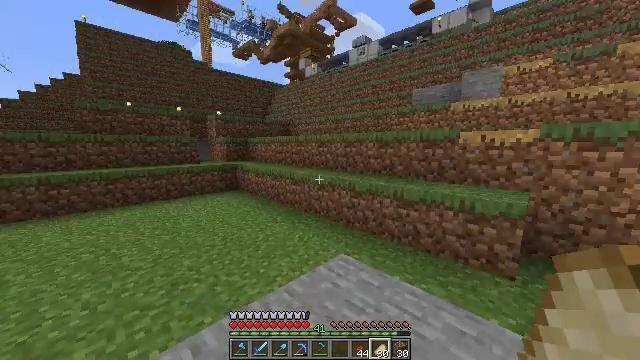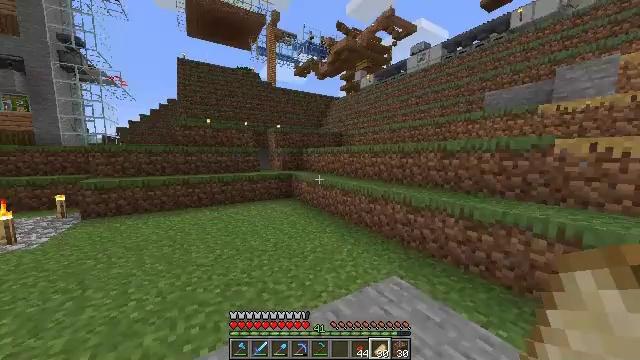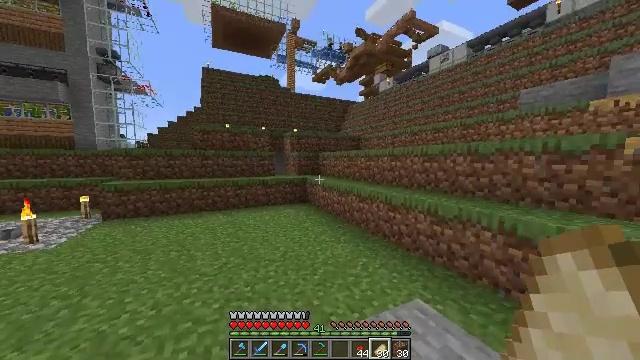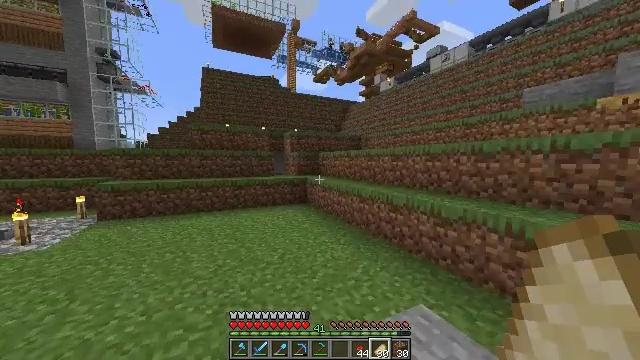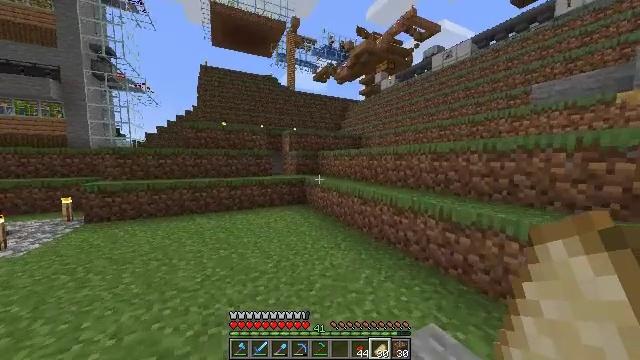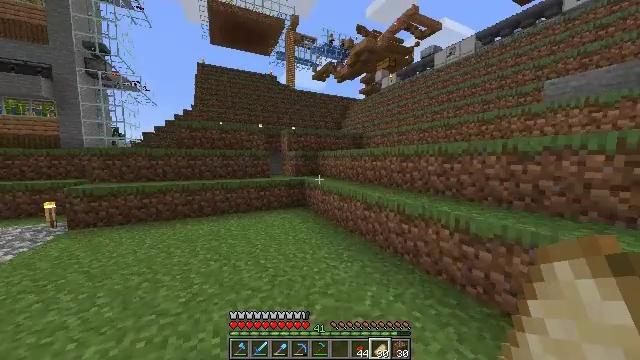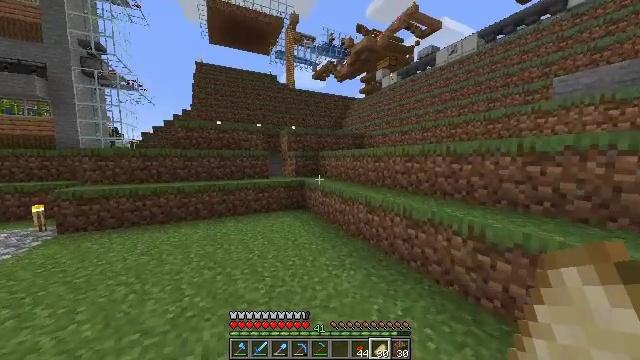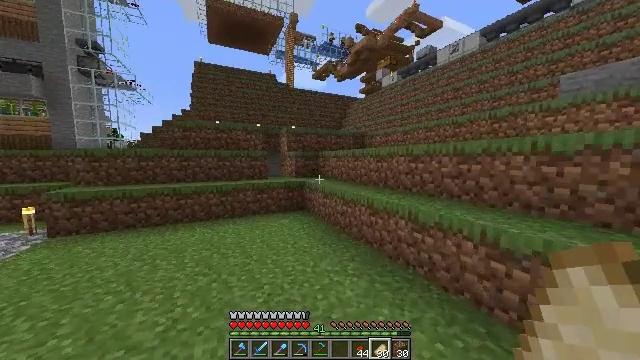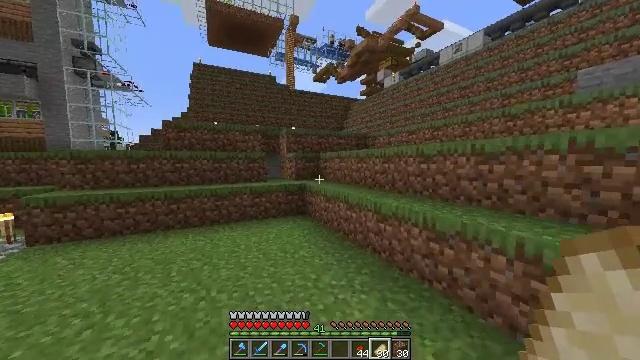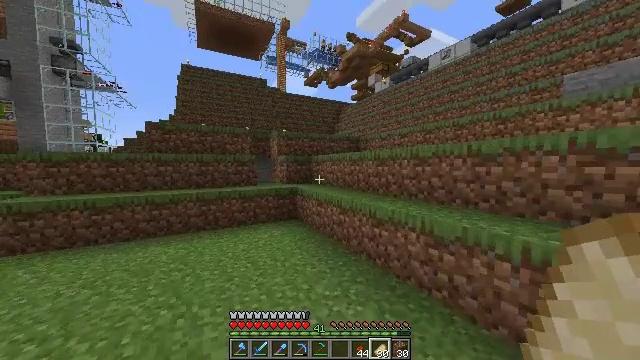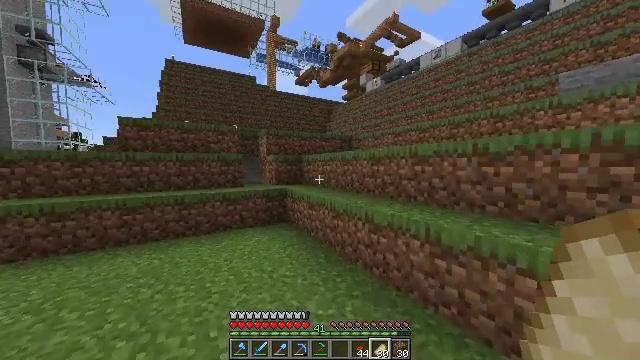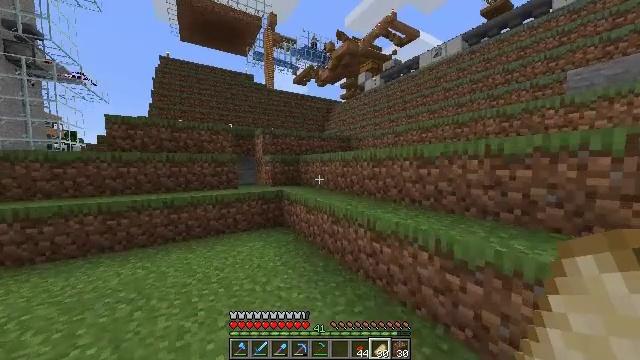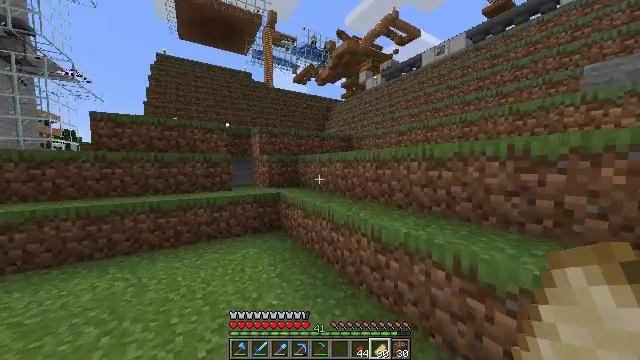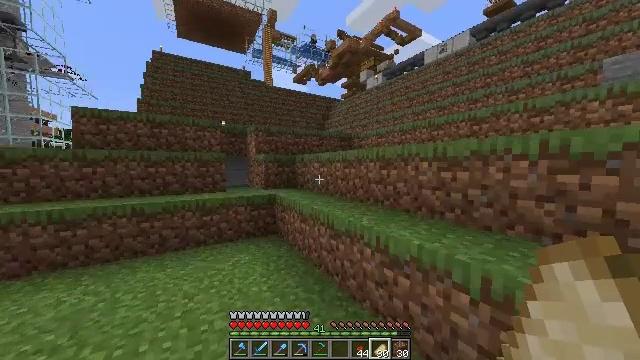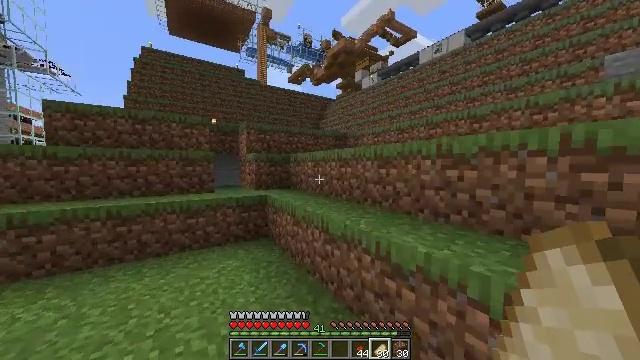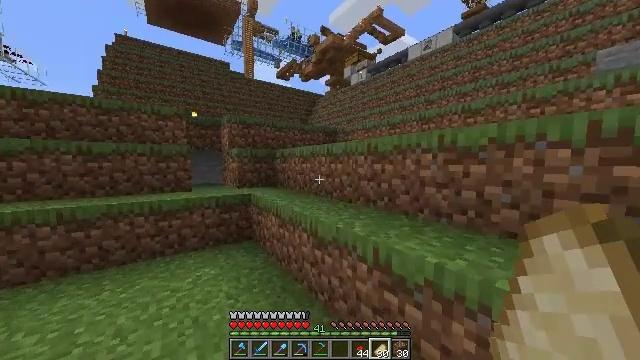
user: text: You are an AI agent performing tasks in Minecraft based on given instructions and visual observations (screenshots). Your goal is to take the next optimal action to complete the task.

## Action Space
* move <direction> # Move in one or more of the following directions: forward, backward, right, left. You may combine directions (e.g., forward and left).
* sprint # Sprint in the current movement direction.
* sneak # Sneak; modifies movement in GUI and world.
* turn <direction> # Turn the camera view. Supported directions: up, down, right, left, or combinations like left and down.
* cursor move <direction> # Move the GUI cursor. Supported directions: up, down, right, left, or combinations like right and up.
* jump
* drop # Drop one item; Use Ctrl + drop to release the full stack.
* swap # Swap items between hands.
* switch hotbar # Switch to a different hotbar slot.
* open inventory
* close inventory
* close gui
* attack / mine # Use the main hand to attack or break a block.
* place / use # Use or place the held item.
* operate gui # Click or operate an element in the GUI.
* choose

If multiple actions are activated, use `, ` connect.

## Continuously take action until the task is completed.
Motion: motion action
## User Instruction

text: To get a dried kelp block, open a crafting table.
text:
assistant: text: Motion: move forward, sprint, turn left and up
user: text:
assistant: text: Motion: move forward, sprint, turn left and up
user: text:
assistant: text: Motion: move forward, sprint
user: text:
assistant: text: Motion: move forward
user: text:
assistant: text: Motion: move forward, sprint
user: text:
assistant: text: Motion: move forward, sprint
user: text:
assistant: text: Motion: move forward, sprint
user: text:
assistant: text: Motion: move forward
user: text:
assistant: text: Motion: move forward, turn right
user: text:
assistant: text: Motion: move forward, turn right
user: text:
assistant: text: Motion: move forward
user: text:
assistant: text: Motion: move forward
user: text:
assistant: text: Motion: move forward
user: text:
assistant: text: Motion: move forward, turn right
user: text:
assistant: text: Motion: move forward, turn right
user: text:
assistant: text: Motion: move forward, turn right
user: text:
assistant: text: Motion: move forward, jump
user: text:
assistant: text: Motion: move forward, jump
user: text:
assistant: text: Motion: move forward, jump
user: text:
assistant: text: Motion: move forward, jump
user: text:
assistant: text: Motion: move forward, jump
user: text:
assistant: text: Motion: move forward, jump
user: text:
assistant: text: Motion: move forward, jump
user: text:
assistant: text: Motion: move forward, jump
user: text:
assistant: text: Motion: move forward, jump
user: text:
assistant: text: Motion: move forward, sprint, jump
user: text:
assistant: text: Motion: move forward, sprint, jump
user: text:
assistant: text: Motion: move forward, sprint, jump
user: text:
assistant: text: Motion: move forward, jump
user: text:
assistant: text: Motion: move forward, jump